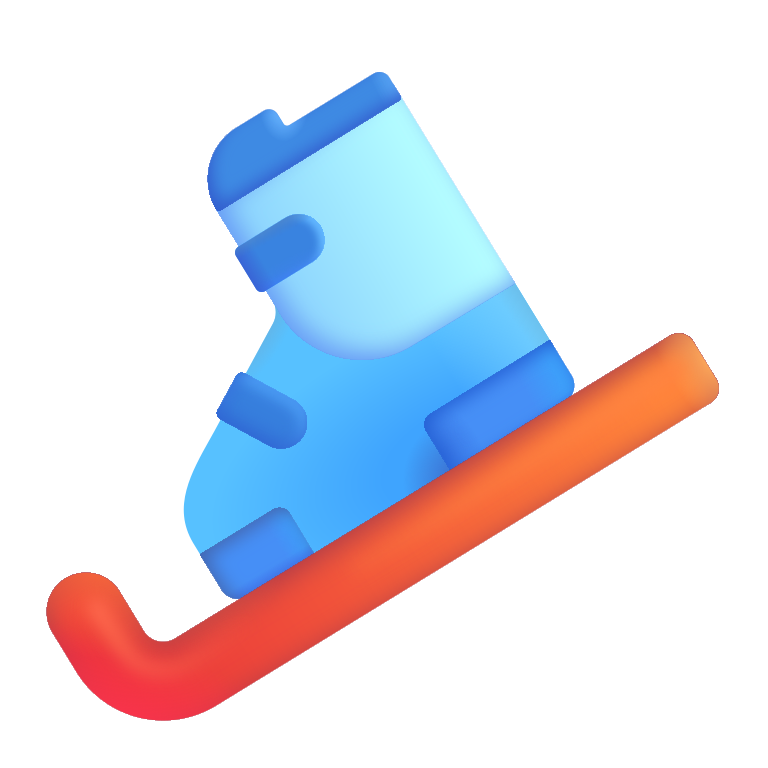
skis color